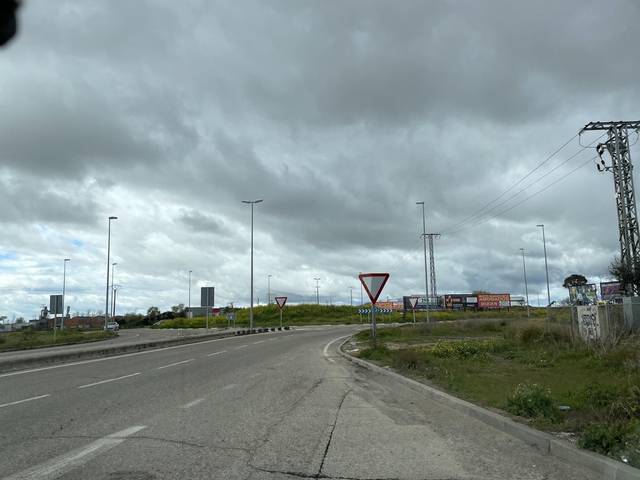
Region: Spain
Coordinates: 40.357, -3.84